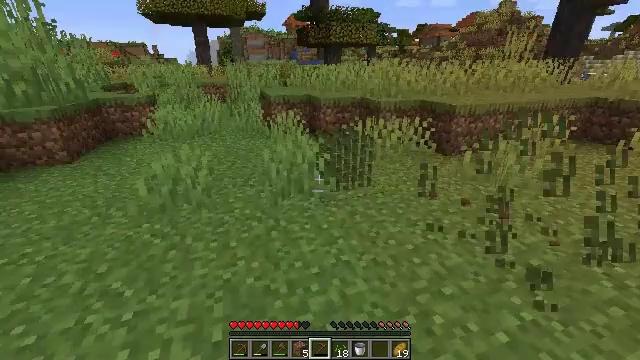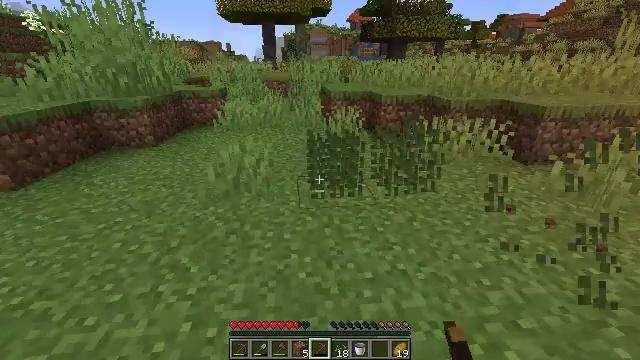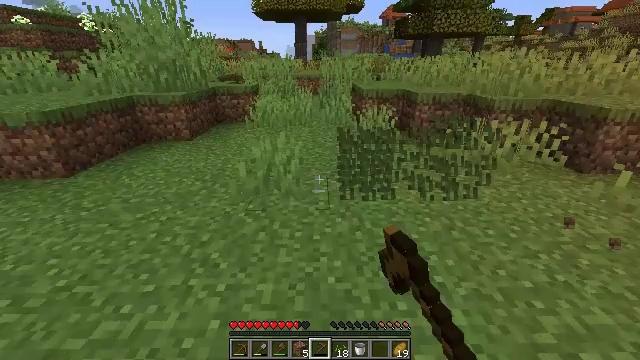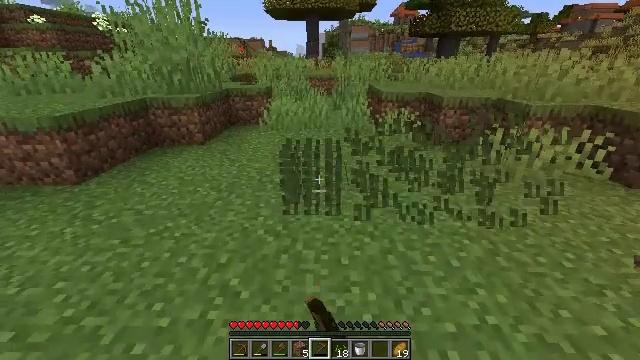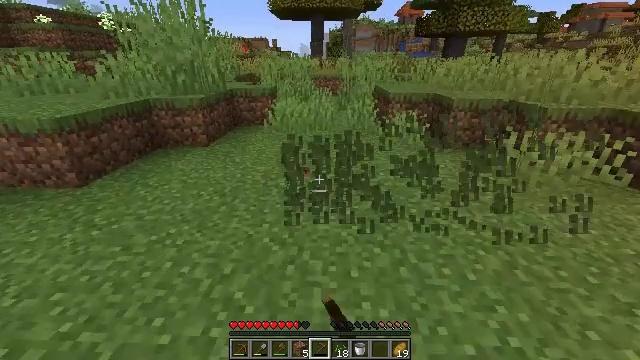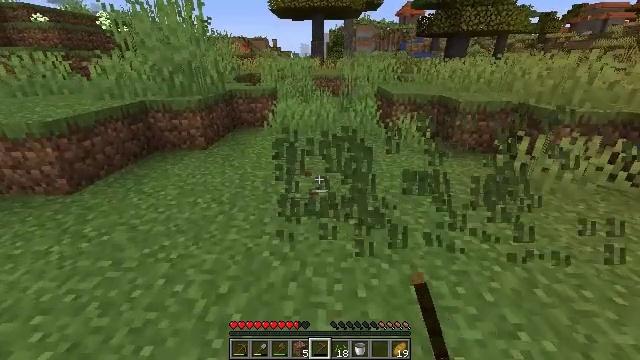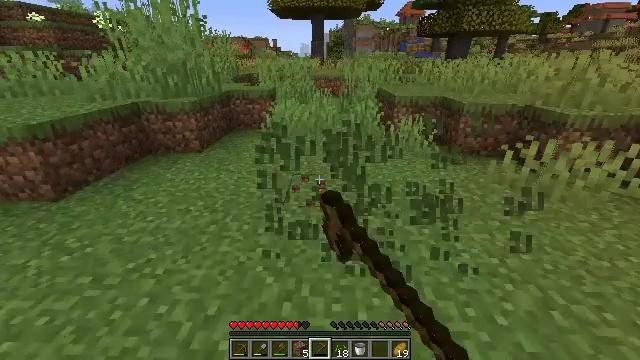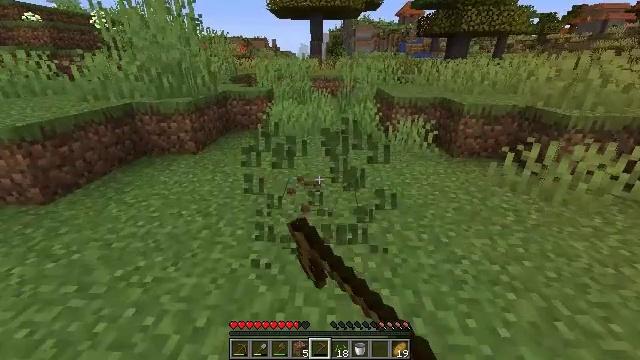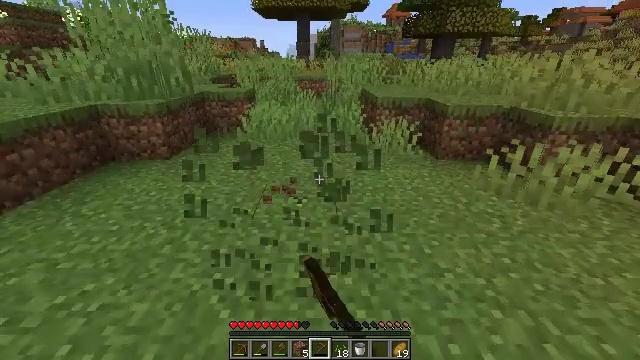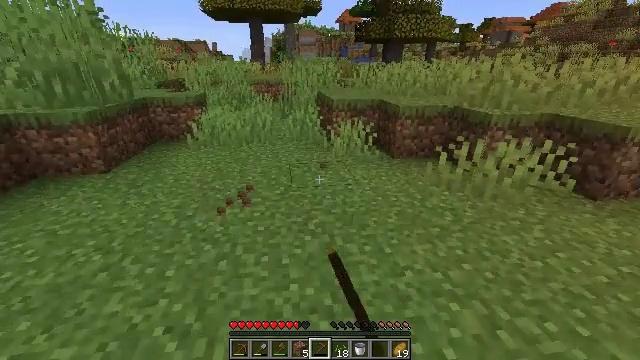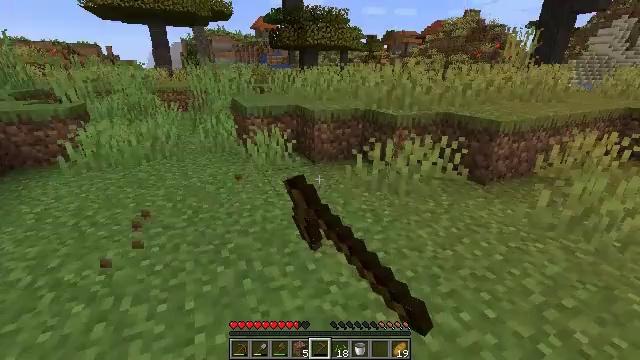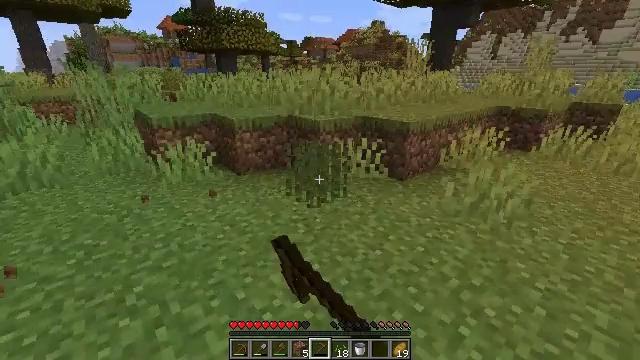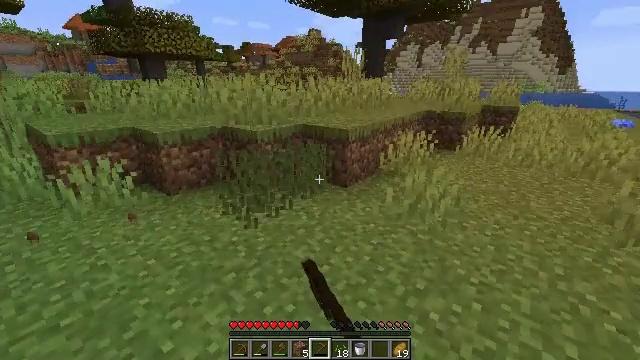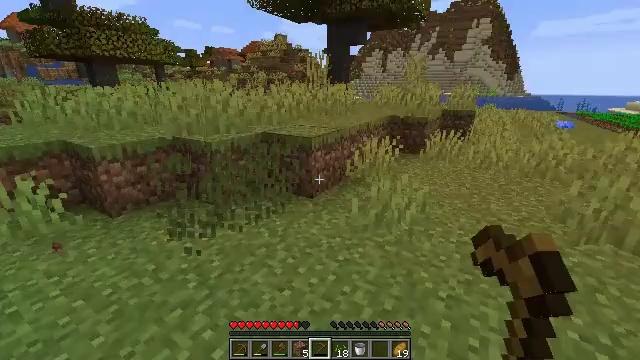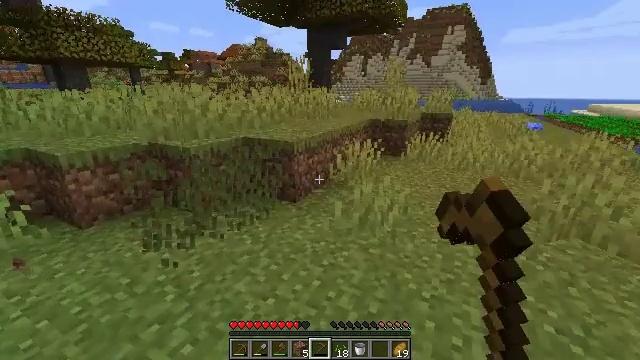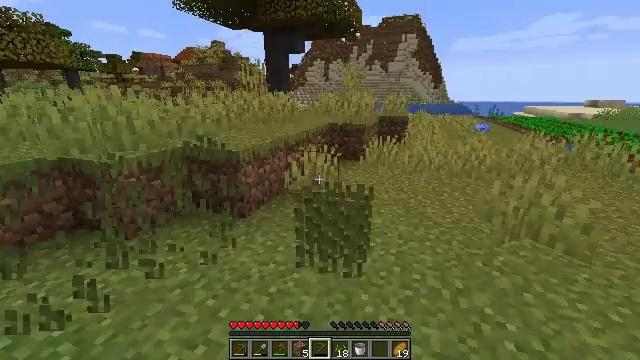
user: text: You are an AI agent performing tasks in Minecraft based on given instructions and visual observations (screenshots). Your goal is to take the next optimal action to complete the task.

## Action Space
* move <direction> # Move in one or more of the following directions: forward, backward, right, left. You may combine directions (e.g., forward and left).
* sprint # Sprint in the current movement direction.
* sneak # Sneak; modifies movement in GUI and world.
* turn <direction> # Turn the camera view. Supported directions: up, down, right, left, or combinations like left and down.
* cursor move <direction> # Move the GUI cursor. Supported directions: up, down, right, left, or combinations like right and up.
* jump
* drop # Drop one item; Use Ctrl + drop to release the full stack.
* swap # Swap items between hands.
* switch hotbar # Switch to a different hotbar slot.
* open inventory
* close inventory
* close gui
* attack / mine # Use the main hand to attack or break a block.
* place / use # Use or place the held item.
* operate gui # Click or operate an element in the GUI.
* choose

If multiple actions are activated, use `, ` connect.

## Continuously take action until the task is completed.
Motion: motion action
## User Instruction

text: Gather grass on the ground.
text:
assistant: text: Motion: move forward and move left, turn left, attack / mine
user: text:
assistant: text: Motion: move forward and move left, turn left, attack / mine
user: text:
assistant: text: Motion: move forward and move left, turn left, attack / mine
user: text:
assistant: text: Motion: move forward, attack / mine
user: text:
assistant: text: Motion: move forward, attack / mine
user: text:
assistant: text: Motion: move forward and move right, attack / mine
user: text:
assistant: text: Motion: move forward and move right, attack / mine
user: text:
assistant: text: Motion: move forward and move right, turn right, attack / mine
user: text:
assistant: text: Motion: move forward and move right, turn right, attack / mine
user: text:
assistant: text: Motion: move forward and move right, turn right and up, attack / mine
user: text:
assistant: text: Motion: move forward and move right, turn right and up, attack / mine
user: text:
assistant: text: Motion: move forward and move right, turn right and up, attack / mine
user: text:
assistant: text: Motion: move forward and move right, turn right and up, attack / mine
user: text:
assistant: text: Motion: move forward and move right, turn right, attack / mine
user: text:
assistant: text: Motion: move forward and move right, turn right, attack / mine
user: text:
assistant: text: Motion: move forward and move right, turn right, attack / mine
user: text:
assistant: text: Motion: move forward and move right, turn right, attack / mine
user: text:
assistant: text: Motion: move forward and move right, turn right, attack / mine
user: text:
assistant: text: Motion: move forward and move right, turn right, attack / mine
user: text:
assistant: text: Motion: move forward and move right, turn right, attack / mine
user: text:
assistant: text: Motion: move forward and move right, turn right, attack / mine
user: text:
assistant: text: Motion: move forward and move right, turn right, attack / mine
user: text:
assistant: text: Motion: move forward and move right, turn right, attack / mine
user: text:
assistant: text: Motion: move forward and move right, attack / mine
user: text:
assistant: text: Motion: move forward and move right, turn down, attack / mine
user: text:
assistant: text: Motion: move forward and move right, turn left and down, attack / mine
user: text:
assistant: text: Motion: move forward and move right, turn left and down, attack / mine
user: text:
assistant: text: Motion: move forward and move right, turn left, attack / mine
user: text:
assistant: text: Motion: move forward and move right, turn left, attack / mine
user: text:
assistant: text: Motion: move forward and move right, attack / mine